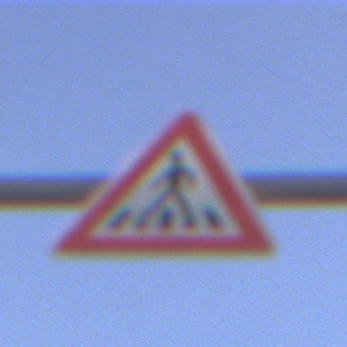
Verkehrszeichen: FussgaengerueberwegRechts
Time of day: SunriseSunset
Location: Outdoor (Nature)
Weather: PartlyCloudy
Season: NotSpecified
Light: Natural